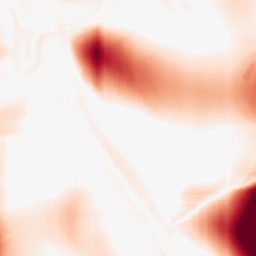
Category: morphological
Decomposition family: rolling_ball
Decomposition parameters: radius: 50
Upsampling method: lanczos
Upsampling parameters: scale: 2
Upsampling scale: 2